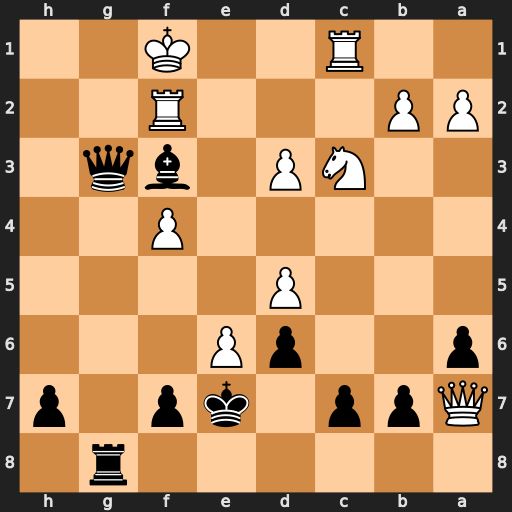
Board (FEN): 6r1/Qpp1kp1p/p2pP3/3P4/5P2/2NP1bq1/PP3R2/2R2K2
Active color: b
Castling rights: -
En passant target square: -
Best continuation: Qg1#